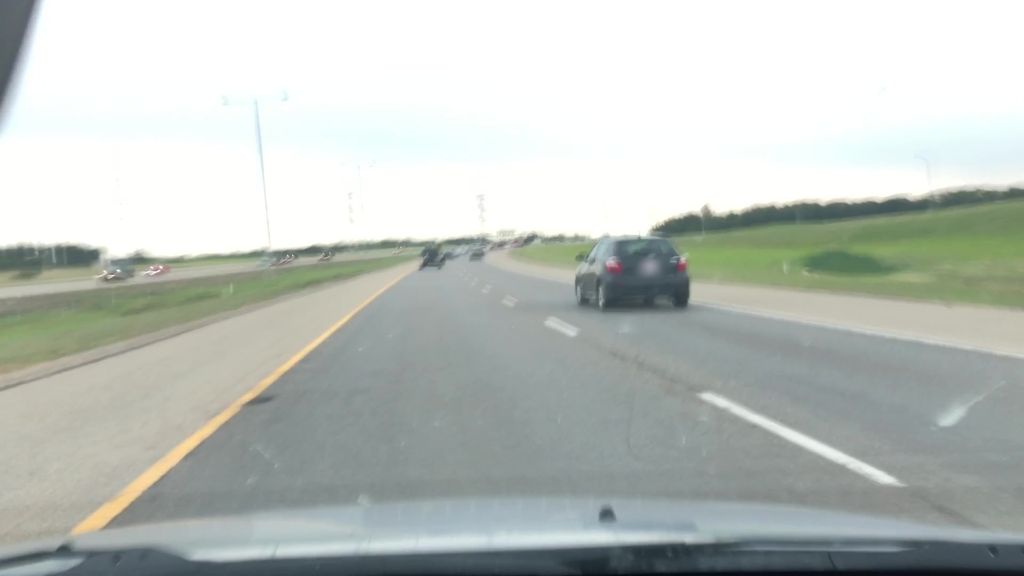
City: edmonton